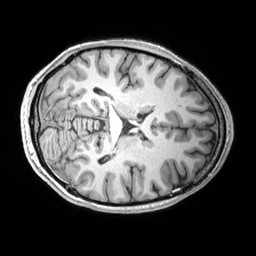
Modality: T1w
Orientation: axial
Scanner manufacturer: siemens
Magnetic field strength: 3 T
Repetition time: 2.53 s
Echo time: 0.00299 s